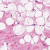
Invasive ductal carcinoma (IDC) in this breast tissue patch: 0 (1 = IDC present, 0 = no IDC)